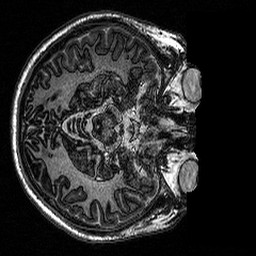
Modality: MP2RAGE
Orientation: axial
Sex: male
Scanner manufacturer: siemens
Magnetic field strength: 3 T
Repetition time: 5 s
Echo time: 0.00292 s